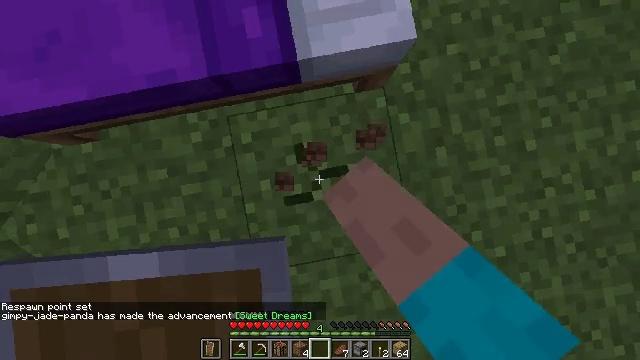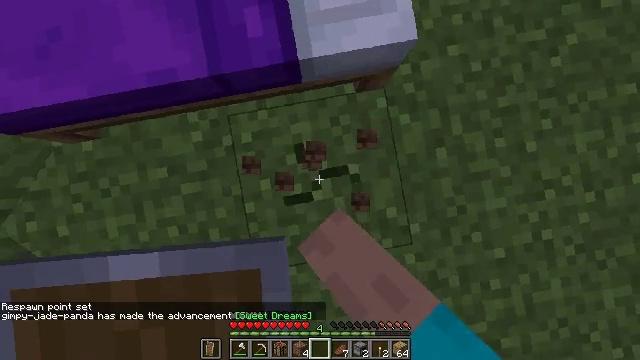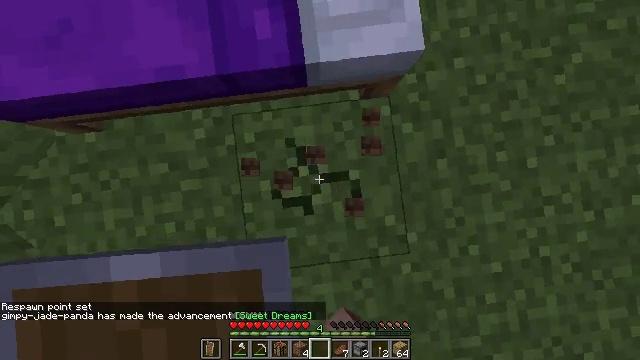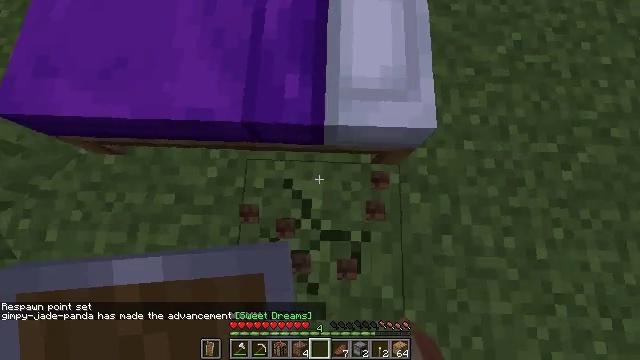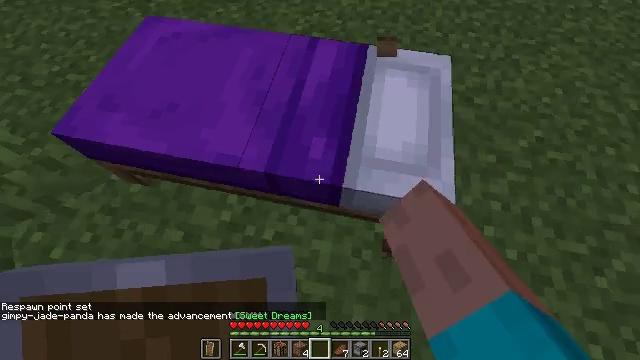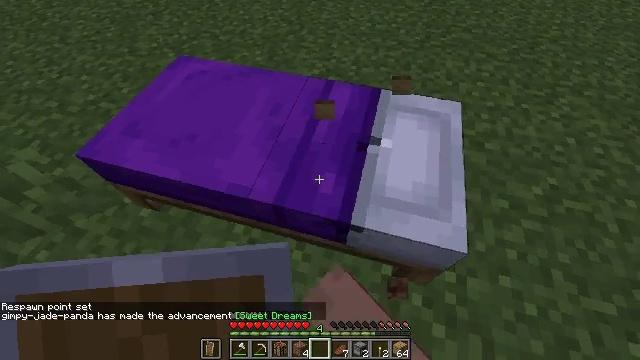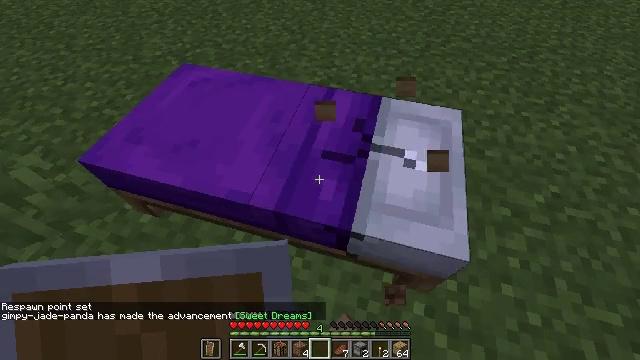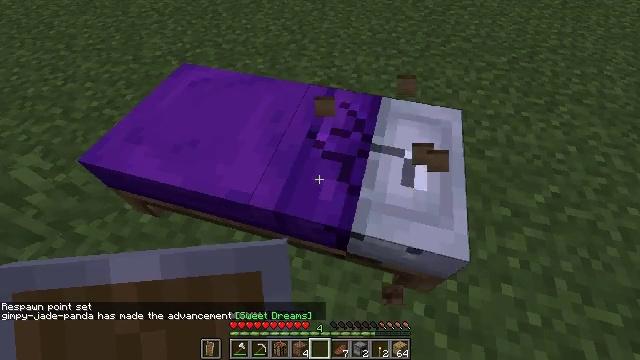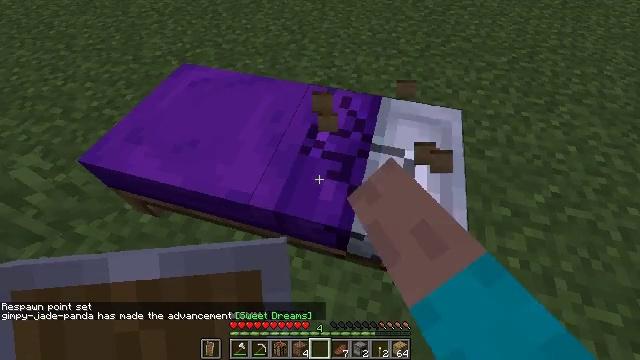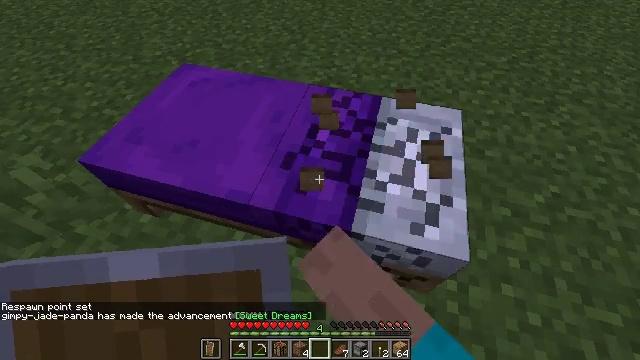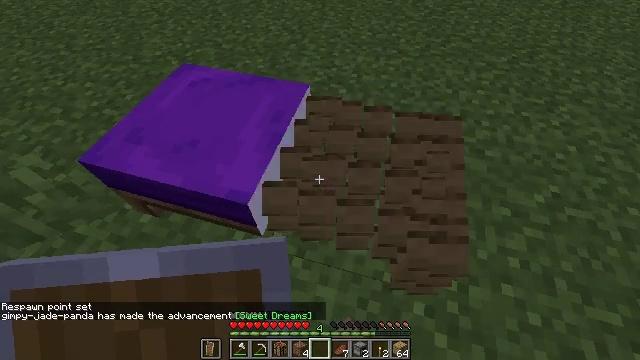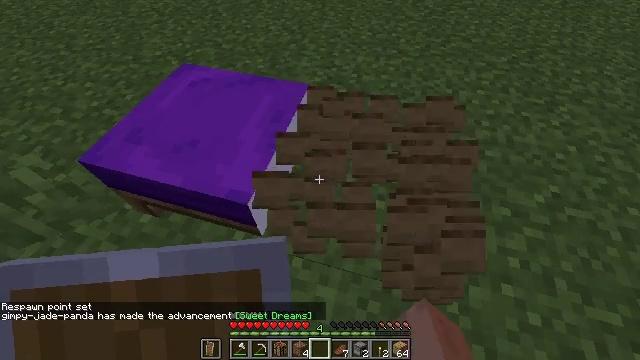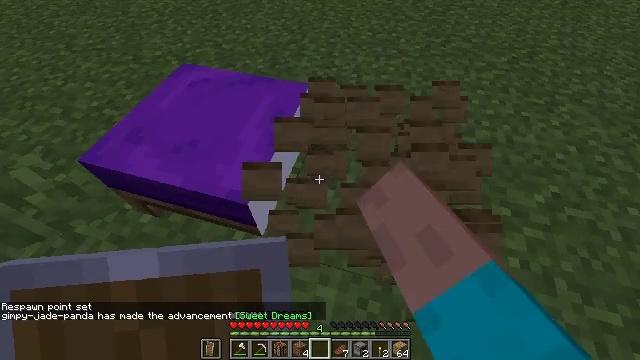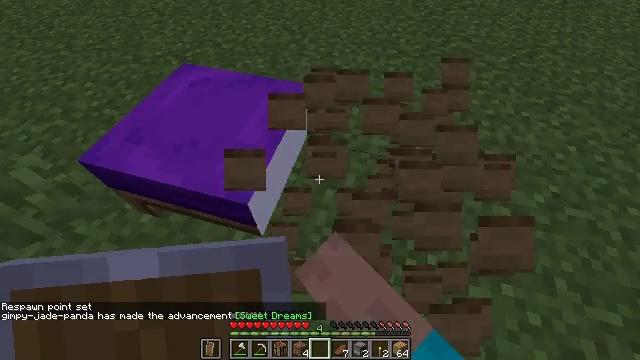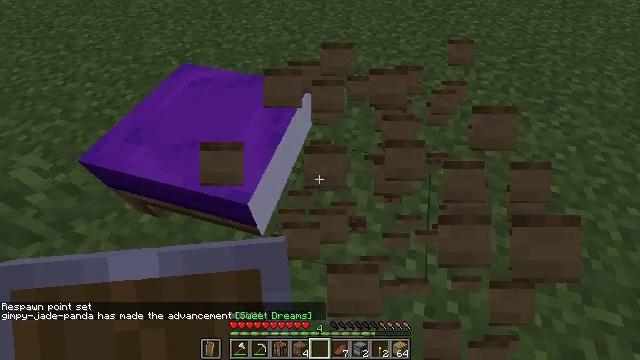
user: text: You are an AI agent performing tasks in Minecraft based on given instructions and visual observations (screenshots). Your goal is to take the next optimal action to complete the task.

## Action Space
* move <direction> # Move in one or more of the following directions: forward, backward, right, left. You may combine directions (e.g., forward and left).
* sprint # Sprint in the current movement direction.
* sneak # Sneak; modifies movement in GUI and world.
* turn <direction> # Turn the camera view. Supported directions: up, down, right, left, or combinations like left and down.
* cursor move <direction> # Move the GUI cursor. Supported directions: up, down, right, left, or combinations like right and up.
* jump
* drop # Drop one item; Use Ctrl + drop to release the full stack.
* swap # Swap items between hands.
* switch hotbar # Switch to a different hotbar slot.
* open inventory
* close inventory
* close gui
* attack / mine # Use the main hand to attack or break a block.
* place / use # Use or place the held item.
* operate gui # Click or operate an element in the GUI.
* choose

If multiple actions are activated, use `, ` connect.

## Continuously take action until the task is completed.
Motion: motion action
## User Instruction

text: Hold left button to gather the purple bed.
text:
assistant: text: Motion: attack / mine
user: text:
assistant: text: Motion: turn left, attack / mine
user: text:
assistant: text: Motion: turn left and up, attack / mine
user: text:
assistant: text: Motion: turn left and up, attack / mine
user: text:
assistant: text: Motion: turn left and up, attack / mine
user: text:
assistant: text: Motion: turn up, attack / mine
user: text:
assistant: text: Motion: attack / mine
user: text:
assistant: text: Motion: attack / mine
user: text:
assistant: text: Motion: attack / mine
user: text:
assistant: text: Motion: attack / mine
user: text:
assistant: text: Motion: attack / mine
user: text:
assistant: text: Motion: attack / mine
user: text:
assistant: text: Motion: attack / mine
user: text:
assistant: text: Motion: attack / mine
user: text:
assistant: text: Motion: attack / mine